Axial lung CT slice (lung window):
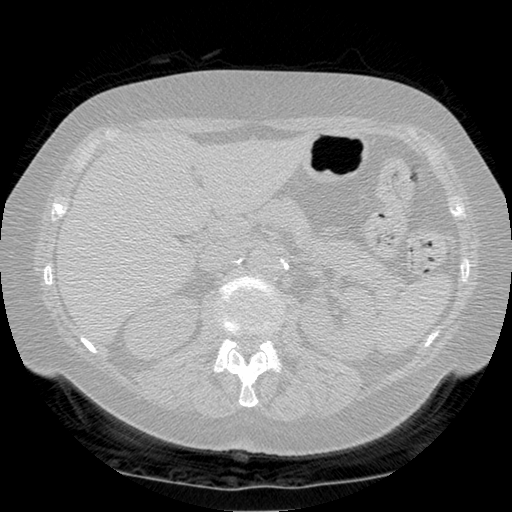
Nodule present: no